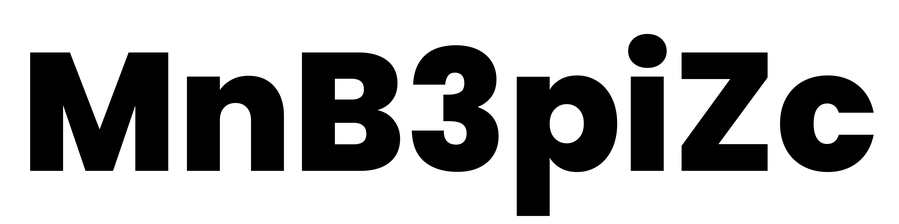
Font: Poppins-ExtraBold